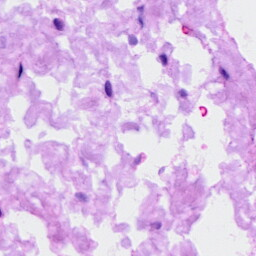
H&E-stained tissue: Ovarian